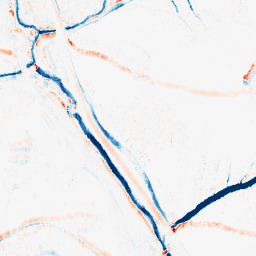
Category: morphological
Decomposition family: morphological_ellipse
Decomposition parameters: operation: average
width: 10
height: 5
Upsampling method: regularized
Upsampling parameters: scale: 4
lambda_reg: 0.01
Upsampling scale: 4